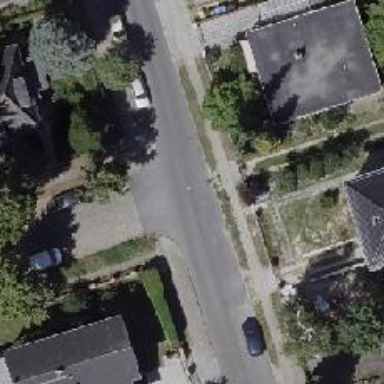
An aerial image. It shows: Residential road with asphalt surface. There are sidewalks on both sides of the road.